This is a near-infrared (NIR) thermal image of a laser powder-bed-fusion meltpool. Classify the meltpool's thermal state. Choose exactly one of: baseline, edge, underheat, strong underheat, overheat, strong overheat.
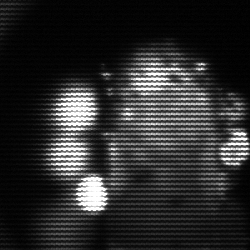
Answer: strong underheat